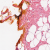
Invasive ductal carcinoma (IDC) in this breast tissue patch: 0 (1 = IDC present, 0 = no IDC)